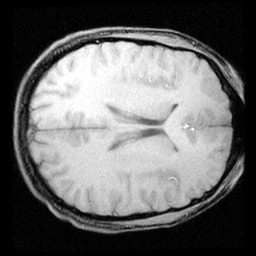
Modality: inplaneT1
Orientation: axial
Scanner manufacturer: ge
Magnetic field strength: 3 T
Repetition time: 0.3 s
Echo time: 0.003632 s